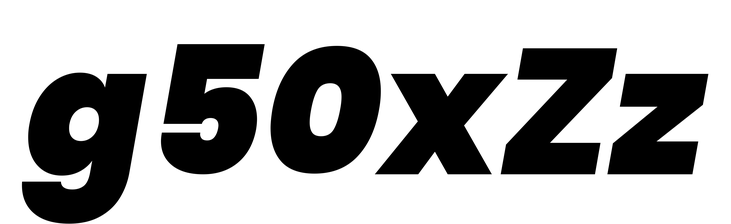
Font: Poppins-BlackItalic